Field crop: maize
Growth stage: 2
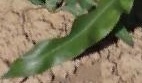
Species: maize